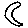
Label: moon